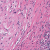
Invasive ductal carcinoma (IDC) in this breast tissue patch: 0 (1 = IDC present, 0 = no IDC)